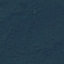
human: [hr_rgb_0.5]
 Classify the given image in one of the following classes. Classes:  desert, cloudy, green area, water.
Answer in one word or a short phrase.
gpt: green area